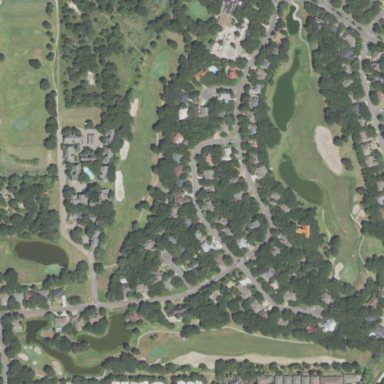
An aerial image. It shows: Golf course surrounded by greenery.